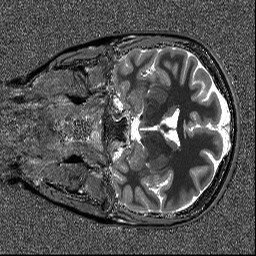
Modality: T1map
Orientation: coronal
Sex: female